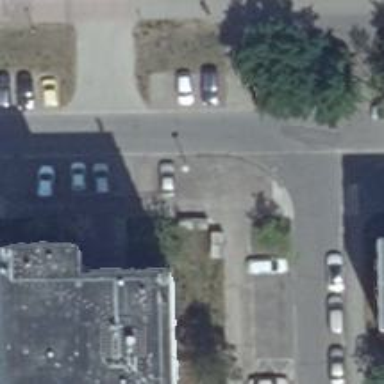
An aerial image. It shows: Perpendicular parking lane on residential road.